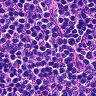
Metastatic tissue present: no